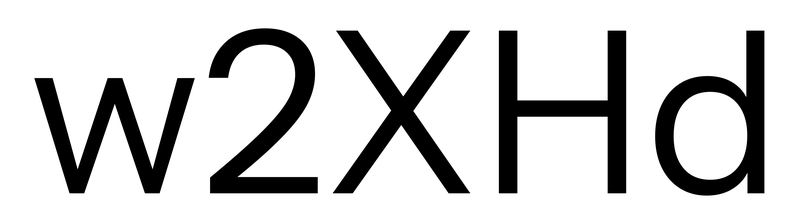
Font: InstrumentSans_Regular